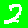
Digit: 2